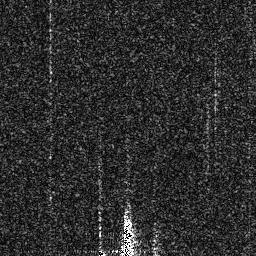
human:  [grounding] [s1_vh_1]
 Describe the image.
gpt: In the satellite image, there is  <ref>1 medium ship </ref> <box>[[46, 81, 53, 99, 0]]</box> located at bottom.